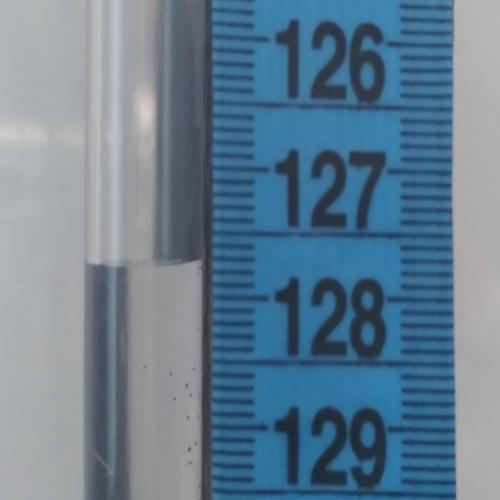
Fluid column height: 127.7 cm